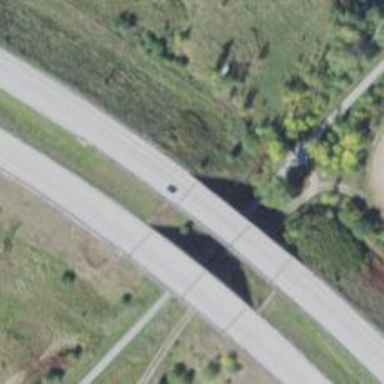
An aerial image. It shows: Viaduct bridge on asphalt motorway.